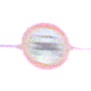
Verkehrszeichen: VerbotKraftwagen
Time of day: Midday
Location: Outdoor (Suburban)
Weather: Overcast
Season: NotSpecified
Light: Natural